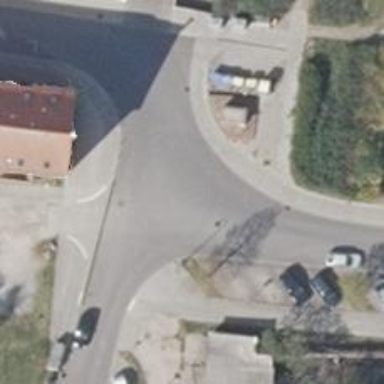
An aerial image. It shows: Residential paved road with sidewalks on both sides.